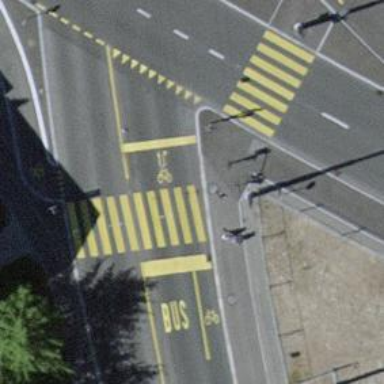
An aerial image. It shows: Zebra crossing with zebra markings.